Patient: sex M, age 69
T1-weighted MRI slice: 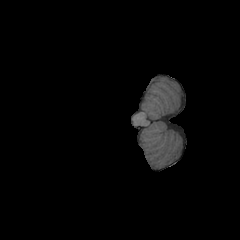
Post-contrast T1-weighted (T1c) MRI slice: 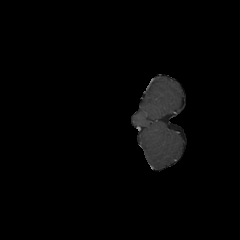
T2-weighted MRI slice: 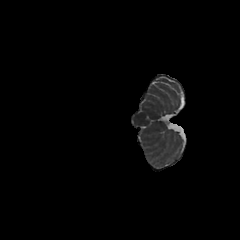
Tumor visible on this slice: no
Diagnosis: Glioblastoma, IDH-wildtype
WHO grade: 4